Question: I am getting the following error whenever I try to install my Cocos2d game on an iPhone device.
Failed to get the task for process 1640
I am using xCode 4.0.2 which I really hate as it is simply too complicated. I have set the build settings for my target but when I click on the project it says no build settings have been configured as shown in the screenshot below:

Although the app fails to run on the device but when I use my iPhone and click on the app it does run without using xCode.
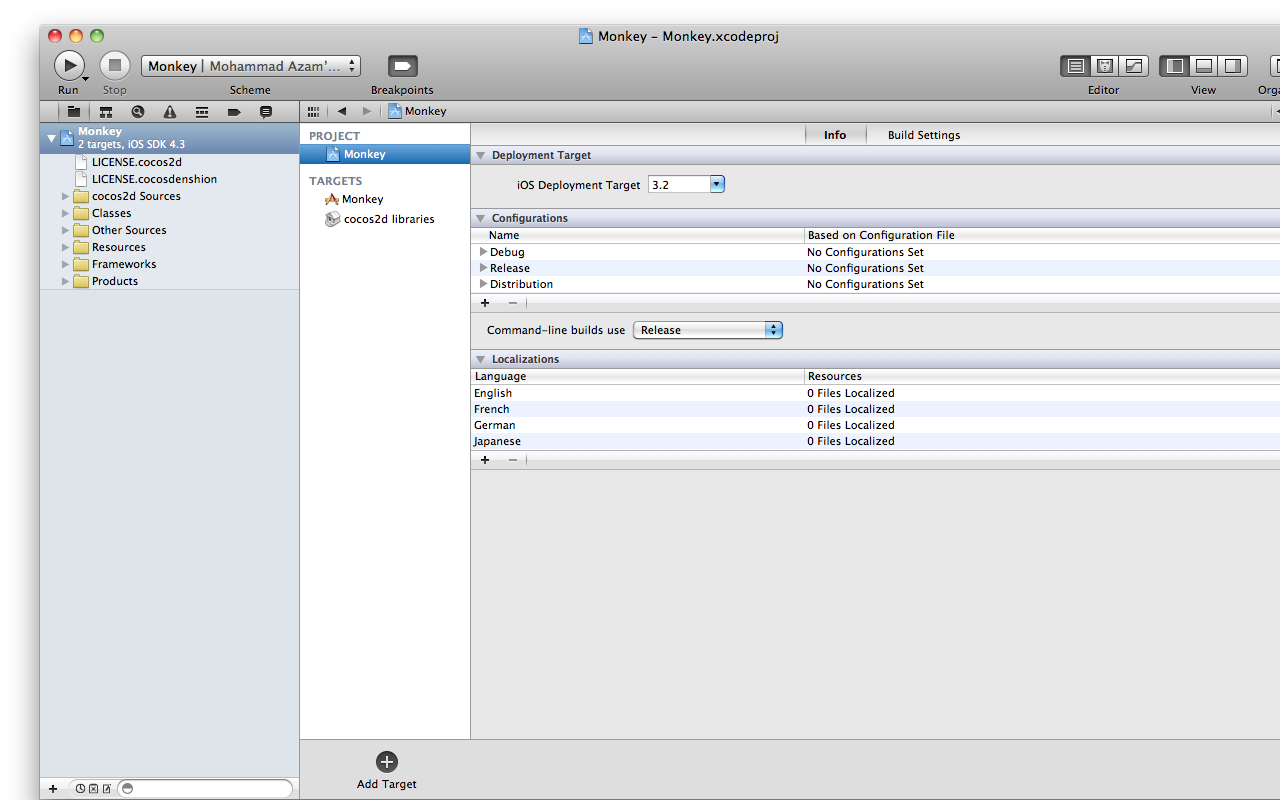
Answer: Make sure you are using a debug configuration and not a release or ad hoc configuration to deploy to the device.
Go to the Build select box at the upper left of the Xcode main window. Select the "Scheme" that isn't building and select Edit Scheme.
In the next dialog select Run on the left hand side and Info on the right. Make sure Build Configuration is set to Debug.